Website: walmart
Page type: billing-address
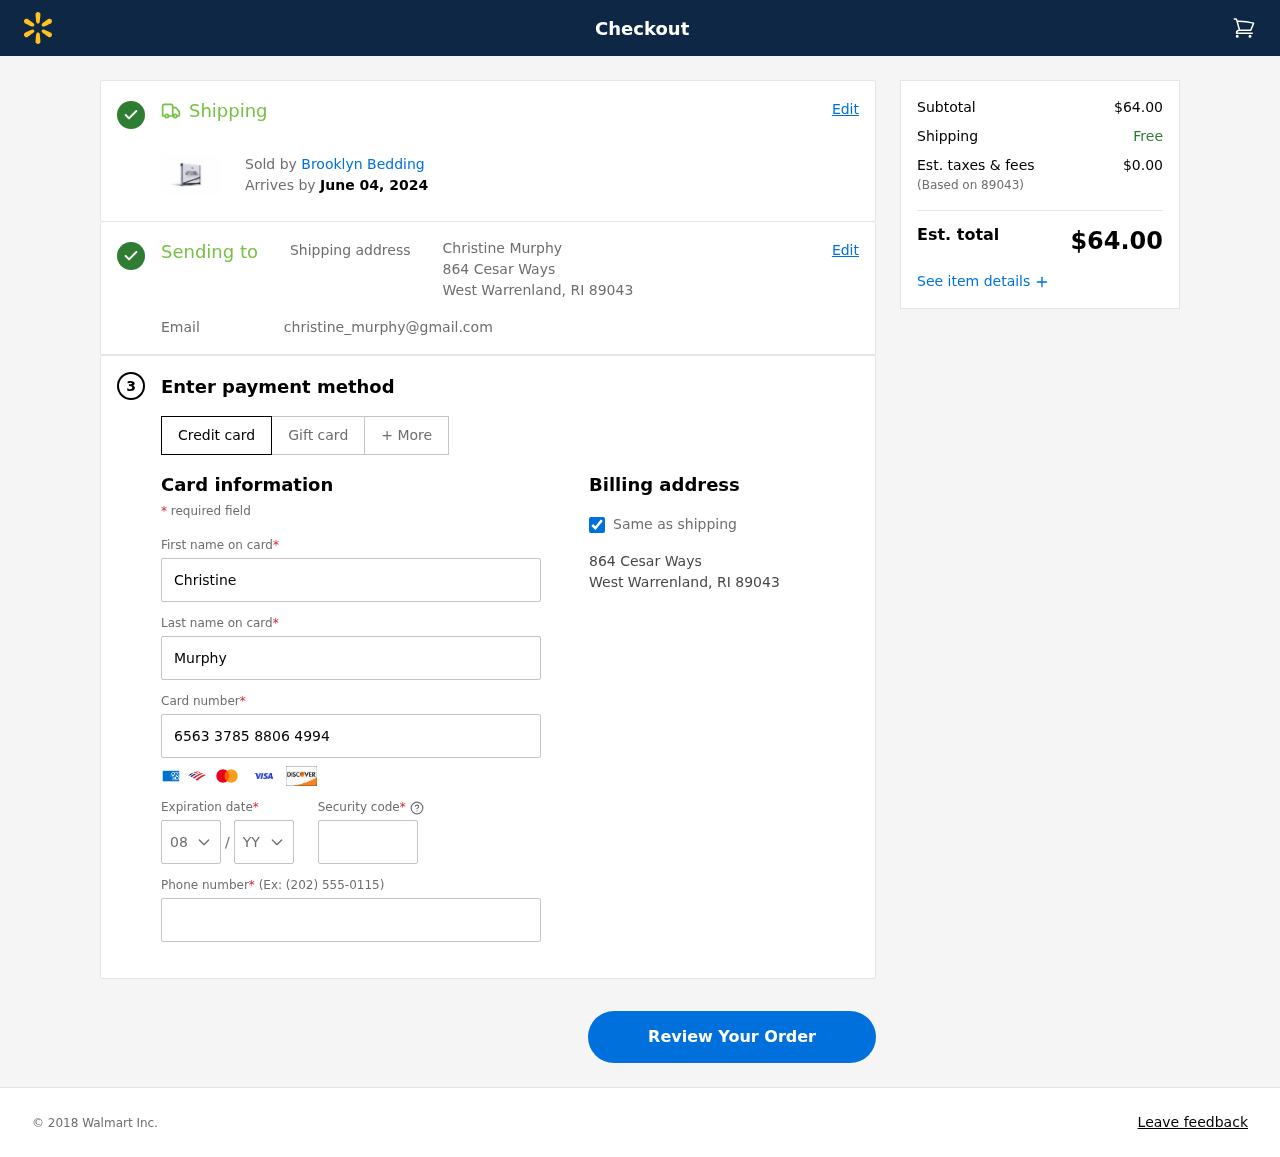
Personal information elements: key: PII_CARD_CVV
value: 857
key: PII_CARD_EXPIRY_MONTH
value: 08
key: PII_CARD_EXPIRY_YEAR
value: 26
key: PII_CARD_NUMBER
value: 6563 3785 8806 4994
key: PII_CITY_STATE_ZIP
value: West Warrenland, RI 89043
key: PII_EMAIL
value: christine_murphy@gmail.com
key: PII_FIRSTNAME
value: Christine
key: PII_FULLNAME
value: Christine Murphy
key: PII_LASTNAME
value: Murphy
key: PII_PHONE
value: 8452697216
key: PII_POSTCODE
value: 89043
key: PII_STREET
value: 864 Cesar Ways
Product elements: key: PRODUCT1_BRAND
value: Brooklyn Bedding
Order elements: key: ORDER_DELIVERY_DATE
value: June 04, 2024
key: ORDER_SUBTOTAL
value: $64.00
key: ORDER_TAX
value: $0.00
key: ORDER_TOTAL
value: $64.00